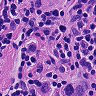
Metastatic tissue present: yes